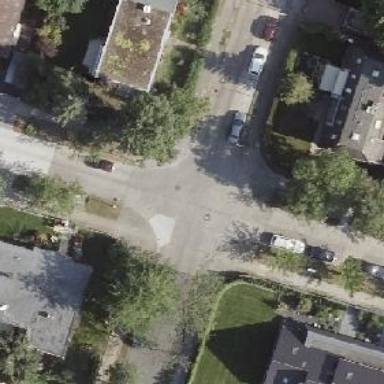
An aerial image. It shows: Residential concrete road with sidewalks on both sides.